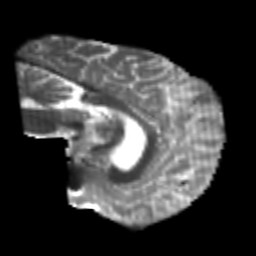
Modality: T2w
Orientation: sagittal
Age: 24
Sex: male
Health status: healthy
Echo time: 0.074 s